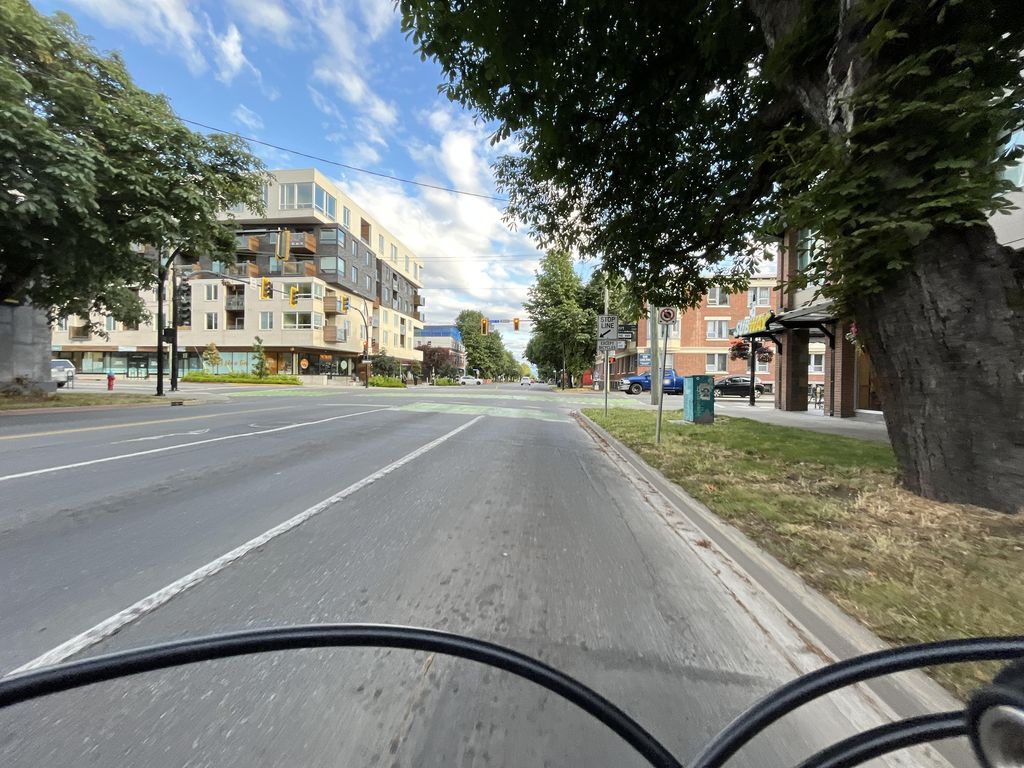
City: victoria